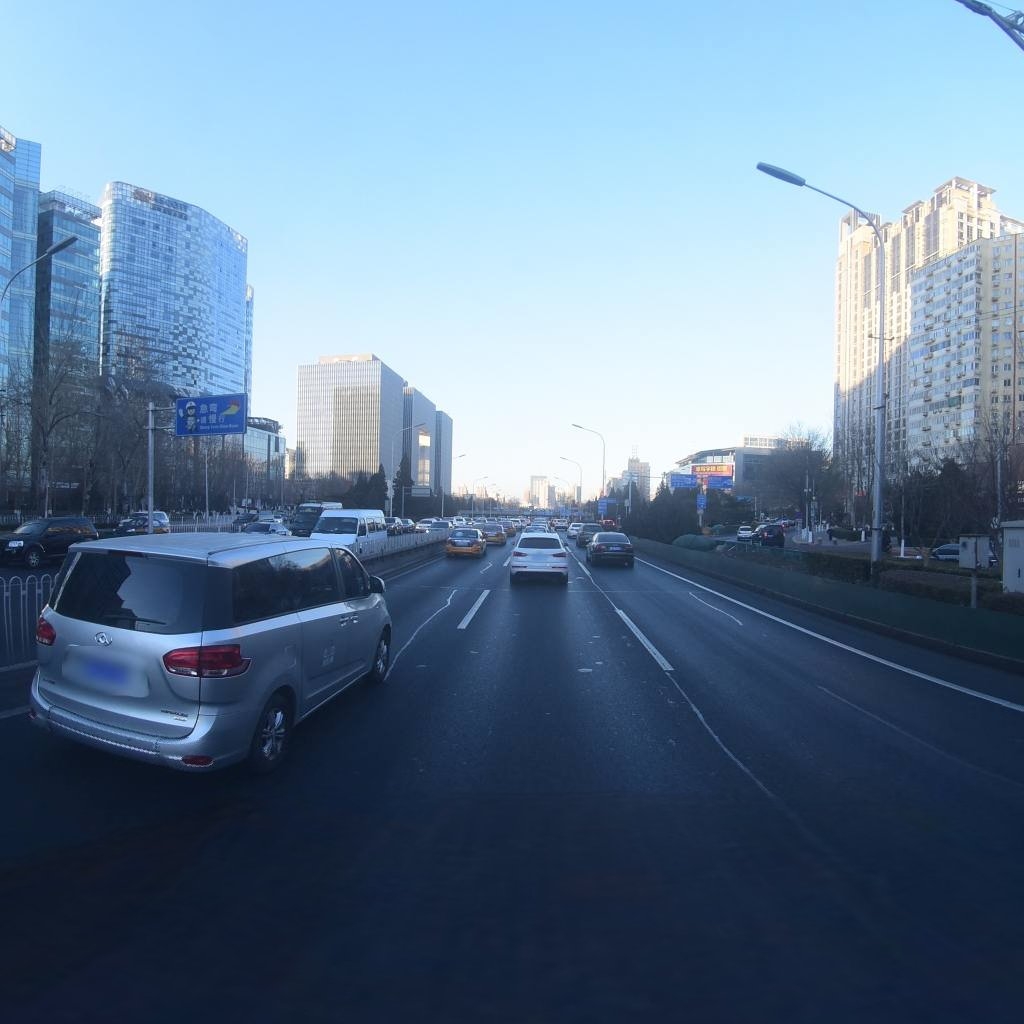
Region: Dongcheng
Road damage annotations: longitudinal patch, longitudinal patch, longitudinal patch, longitudinal patch, longitudinal patch, longitudinal patch